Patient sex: M
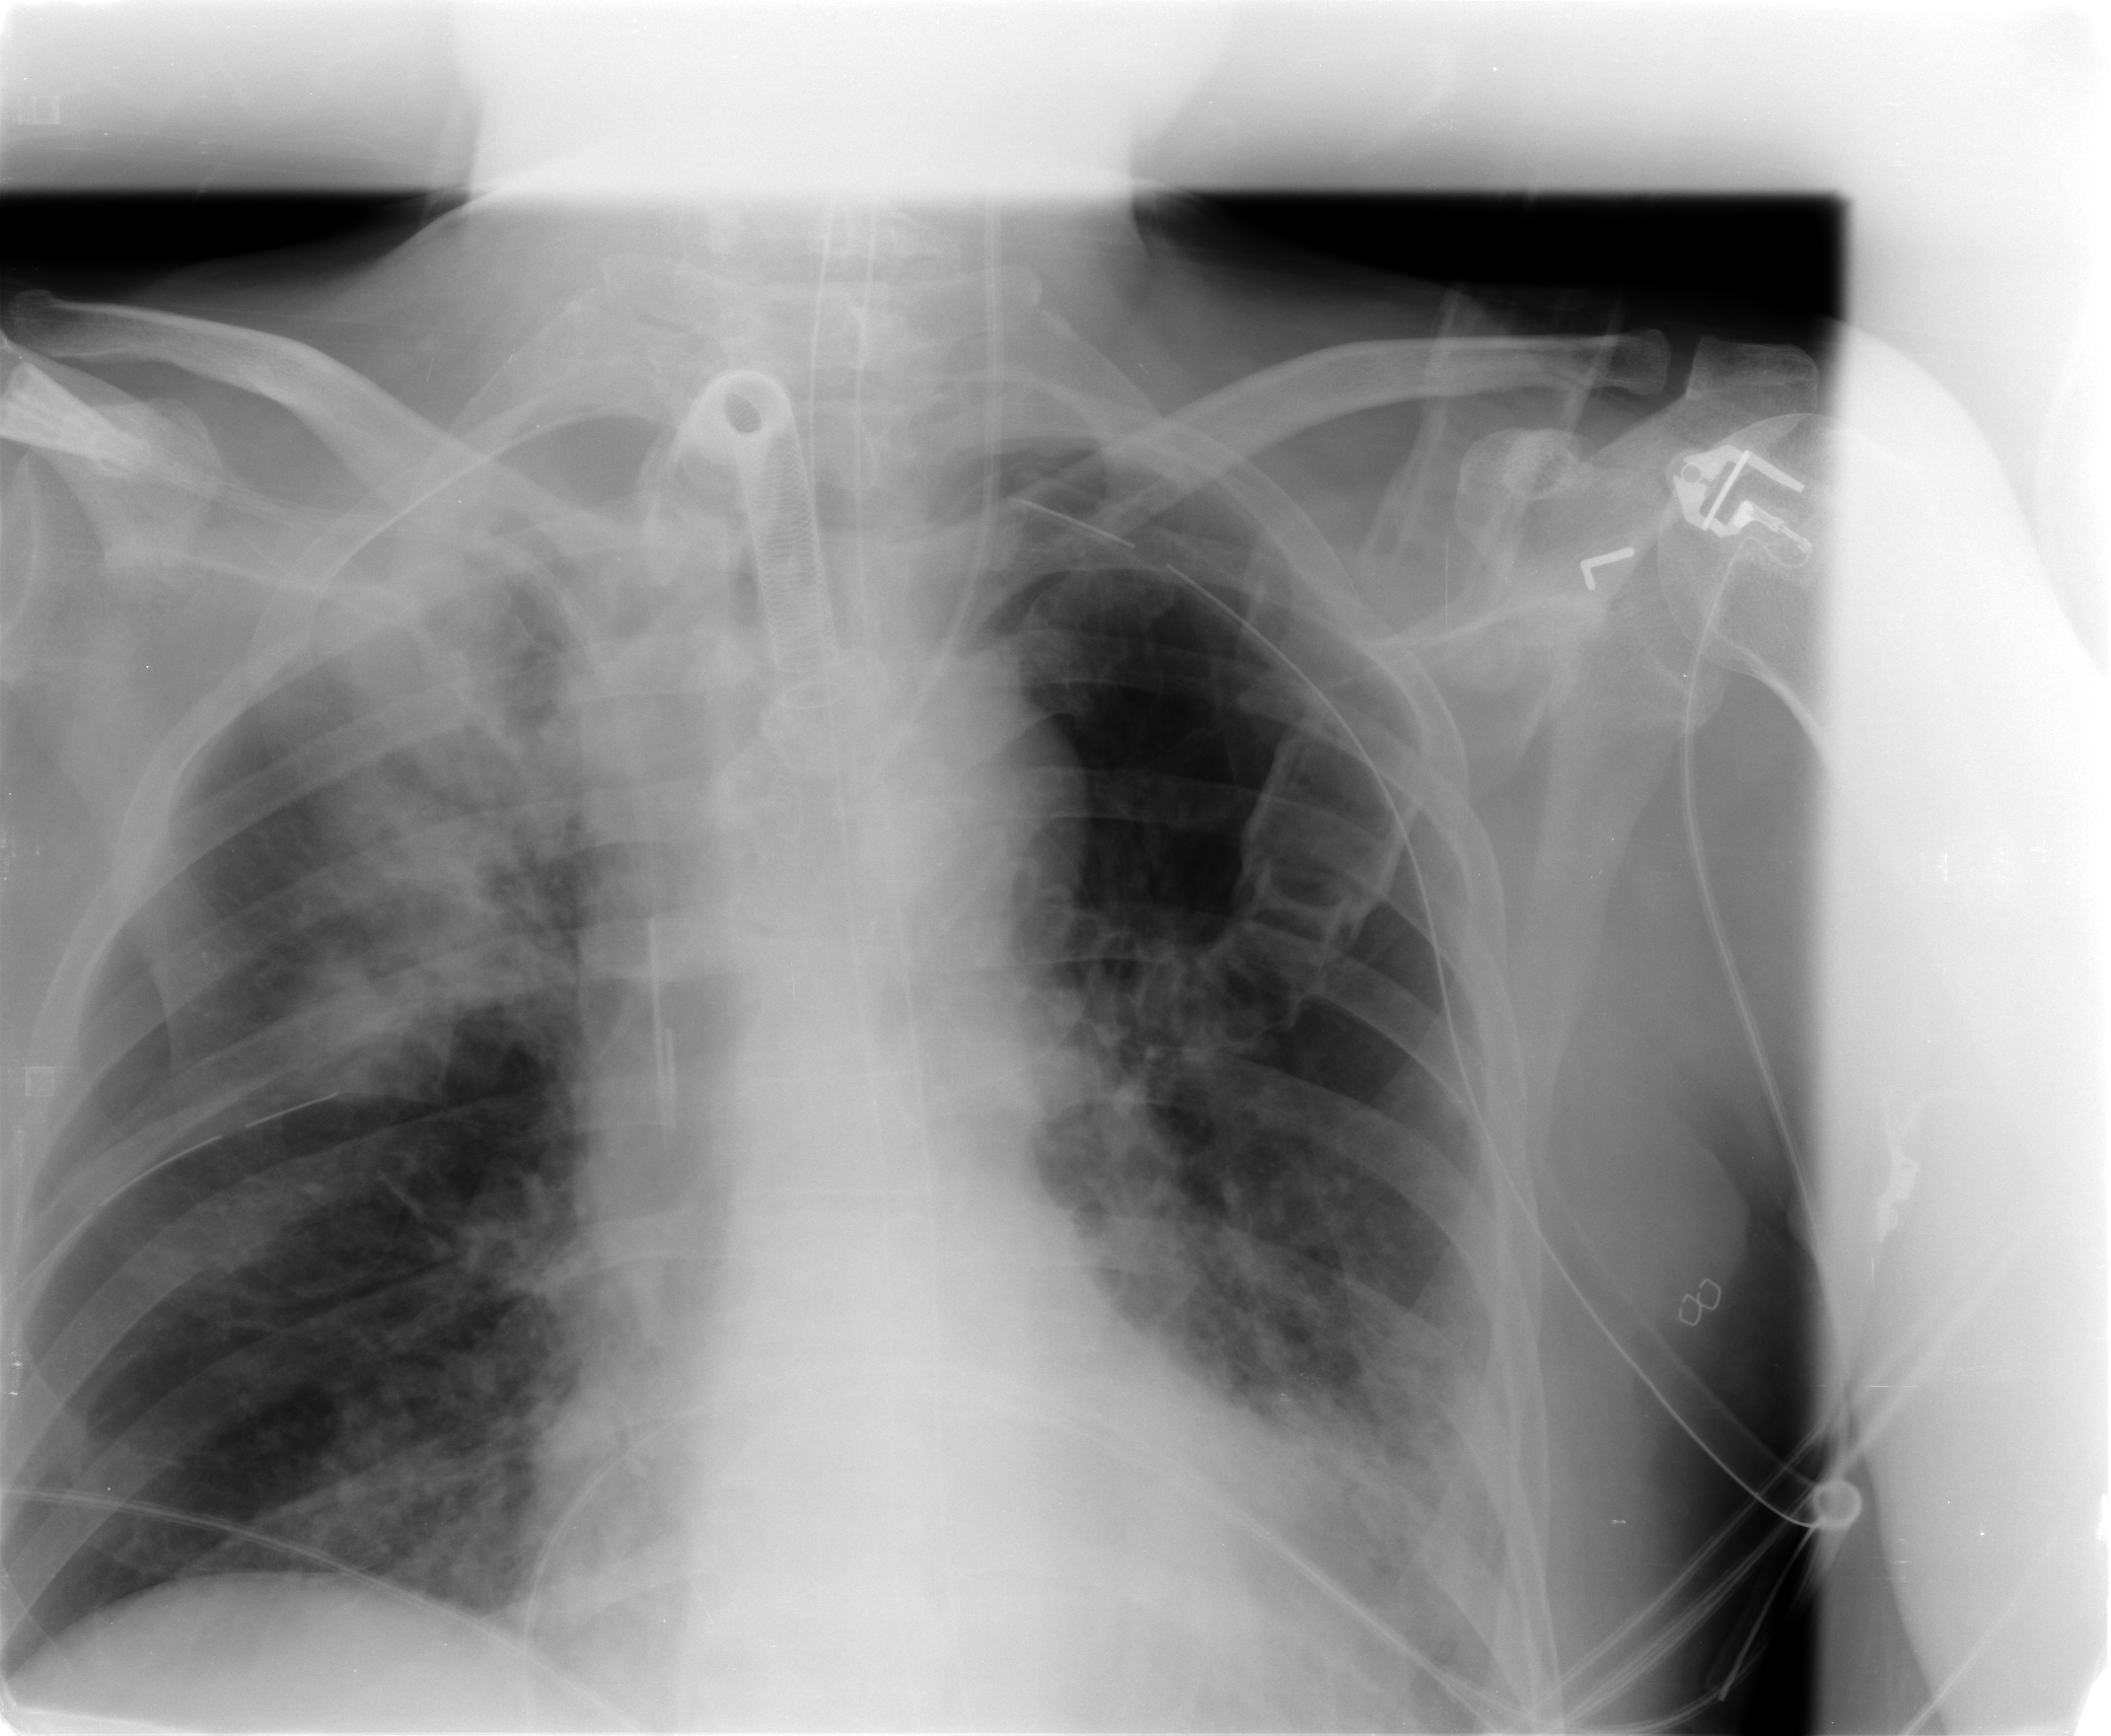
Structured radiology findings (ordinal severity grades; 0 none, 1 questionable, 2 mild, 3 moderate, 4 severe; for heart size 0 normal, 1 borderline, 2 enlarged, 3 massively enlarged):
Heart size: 0
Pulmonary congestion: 1
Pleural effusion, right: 2
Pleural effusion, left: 2
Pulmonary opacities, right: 3
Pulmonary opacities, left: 2
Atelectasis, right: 3
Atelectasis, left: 2